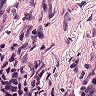
Metastatic tissue present: no